【题型】解答题　【知识点】解析几何　【难度】hard
已知曲线 $C: x^2 - y^2 = 2$，第一象限内点 $P$ 在曲线 $C$ 上，$F_1(-2,0)$，$F_2(2,0)$，连接 $PF_2$ 并延长与曲线 $C$ 交于点 $Q$，$\overrightarrow{PF_2} = \lambda \overrightarrow{F_2Q} (\lambda > 0)$。以 $P$ 为圆心，$|PF_2|$ 为半径的圆与线段 $PF_1$ 交于点 $N$，记 $\triangle PF_2N$、$\triangle PF_1Q$ 的面积分别为 $S_1$，$S_2$。

(1) 若 $\lambda = 1$，求点 $P$ 的坐标；

(2) 若点 $P$ 的坐标为 $(x_0, y_0)$，求证 $x_0 = \frac{|PF_1| + |PF_2|}{|PF_1| - |PF_2|}$；

(3) 求 $\frac{S_2 + \lambda S_1}{S_1}$ 的最小值。
【解答】
【详解】（1）设$l:x=my+2$，$P(x_1,y_1)$，$Q(x_2,y_2)$，

与$x^2-y^2=2$联立可得$(m^2-1)y^2+4my+2=0$，$m\neq\pm1$，

\[
\Delta =16m^2-8(m^2-1)=8m^2+8>0, \quad y_1+y_2=-\dfrac{4m}{m^2-1}, \quad y_1y_2=\dfrac{2}{m^2-1},
\]

因为$\overrightarrow{PF_2}=\overrightarrow{F_2Q}$，所以$y_1=-y_2$，

由$y_1+y_2=-\dfrac{4m}{m^2-1}$可得$m=0$，故$y_1y_2=\dfrac{2}{0-1}=-2$

因为$P$在第一象限，所以$y_1>0$，解得$y_1=\sqrt{2}$，

由$l:x=2$得$P(2,\sqrt{2})$；

\vspace{1em}

（2）由题意得$x_0^2-y_0^2=2$，$x_0>\sqrt{2}$，故$y_0^2=x_0^2-2$，

\[
|PF_1|=\sqrt{(x_0+2)^2+y_0^2}=\sqrt{(x_0+2)^2+x_0^2-2}=\sqrt{2}x_0+\sqrt{2},
\]
\[
|PF_2|=\sqrt{(x_0-2)^2+y_0^2}=\sqrt{(x_0-2)^2+x_0^2-2}=\sqrt{2}x_0-\sqrt{2},
\]

则$\dfrac{|PF_1|}{|PF_2|}=\dfrac{x_0+1}{x_0-1}$，即$x_0=\dfrac{|PF_1|+|PF_2|}{|PF_1|-|PF_2|}$；

\vspace{1em}

（3）由（1）得$y_1+y_2=-\dfrac{4m}{m^2-1}$，$y_1y_2=\dfrac{2}{m^2-1}<0$，故$-1<m<1$，

因为$\overrightarrow{PF_2}=\lambda\overrightarrow{F_2Q}(\lambda>0)$，所以$y_1=-\lambda y_2$，

当$\lambda=1$时，$m=0$，$P(2,\sqrt{2})$，$F_2(2,0)$，故$|PF_2|=\sqrt{2}$，$|PF_1|=2a+|PF_2|=3\sqrt{2}$，

$|F_1F_2|=4$，故$|PF_2|^2+|F_1F_2|^2=|PF_1|^2$，所以$PF_2\perp F_1F_2$，$\sin\angle F_1PF_2=\dfrac{|F_1F_2|}{|PF_1|}=\dfrac{4}{3\sqrt{2}}=\dfrac{2\sqrt{2}}{3}$，

\[
S_1=\dfrac{1}{2}|PF_2|\cdot|PN|\sin\angle F_1PF_2=\dfrac{1}{2}\times\sqrt{2}\times\sqrt{2}\times\dfrac{2\sqrt{2}}{3}=\dfrac{2\sqrt{2}}{3},
\]

由对称性可知$S_2=2S_{\triangle PF_1F_2}=2\times\dfrac{1}{2}S_1=2\times\dfrac{1}{2}|PF_2|\cdot|F_1F_2|=4\sqrt{2}$，

\[
\dfrac{S_2+\lambda S_1}{S_1}=\dfrac{S_2+S_1}{S_1}=\dfrac{4\sqrt{2}+\dfrac{2\sqrt{2}}{3}}{\dfrac{2\sqrt{2}}{3}}=7,
\]

当$\lambda\neq1$时，$-\lambda y_2+y_2=-\dfrac{4m}{m^2-1}$，$-\lambda y_2^2=\dfrac{2}{m^2-1}$，

由$-\lambda y_2+y_2=-\dfrac{4m}{m^2-1}$得$y_2=\dfrac{4m}{(\lambda-1)(m^2-1)}$，

将其代入$-\lambda y_2^2=\dfrac{2}{m^2-1}$中得$-\lambda\dfrac{16m^2}{(\lambda-1)^2(m^2-1)^2}=\dfrac{2}{m^2-1}$，

显然，当$0<\lambda<1$时，$m<0$，当$\lambda>1$时，$m>0$，

解得$m=-\dfrac{1-\lambda}{\sqrt{1+6\lambda+\lambda^2}}$，$y_2=-\dfrac{\sqrt{1+6\lambda+\lambda^2}}{2\lambda}$，$y_1=\dfrac{\sqrt{1+6\lambda+\lambda^2}}{2}$，

因为
\[
\dfrac{S_2}{S_1}=\dfrac{\dfrac{1}{2}|PF_1|\cdot|PQ|\sin\angle F_1PQ}{\dfrac{1}{2}|PN|\cdot|PF_2|\sin\angle F_1PQ}=\dfrac{|PF_1|\cdot|PQ|}{|PF_2|^2},
\]

其中$my_1=-\dfrac{1-\lambda}{\sqrt{1+6\lambda+\lambda^2}}\cdot\dfrac{\sqrt{1+6\lambda+\lambda^2}}{2}=\dfrac{\lambda-1}{2}$，

由（2）知$\dfrac{|PF_1|}{|PF_2|}=\dfrac{x_1+1}{x_1-1}=\dfrac{my_1+3}{my_1+1}=\dfrac{\lambda+5}{\lambda+1}$，

又$\overrightarrow{PF_2}=\lambda\overrightarrow{F_2Q}(\lambda>0)$，故$\dfrac{|PQ|}{|PF_2|}=\dfrac{|PF_2|+|F_2Q|}{|PF_2|}=\dfrac{\lambda+1}{\lambda}$，

故
\[
\dfrac{S_2}{S_1}=\dfrac{|PF_1|\cdot|PQ|}{|PF_2|^2}=\dfrac{\lambda+5}{\lambda+1}\cdot\dfrac{\lambda+1}{\lambda}=\dfrac{\lambda+5}{\lambda},
\]

所以
\[
\dfrac{S_2+\lambda S_1}{S_1}=\dfrac{\lambda+5}{\lambda}+\lambda=1+\dfrac{5}{\lambda}+\lambda\geq1+2\sqrt{\dfrac{5}{\lambda}\cdot\lambda}=1+2\sqrt{5},
\]

当且仅当$\dfrac{5}{\lambda}=\lambda$，即$\lambda=\sqrt{5}$时等号成立，此时$m=\dfrac{\sqrt{5}-1}{\sqrt{6+6\sqrt{5}}}$，

由于$1+2\sqrt{5}<7$，

故
\[
\left(\dfrac{S_2+\lambda S_1}{S_1}\right)_{\min}=1+2\sqrt{5}.
\]

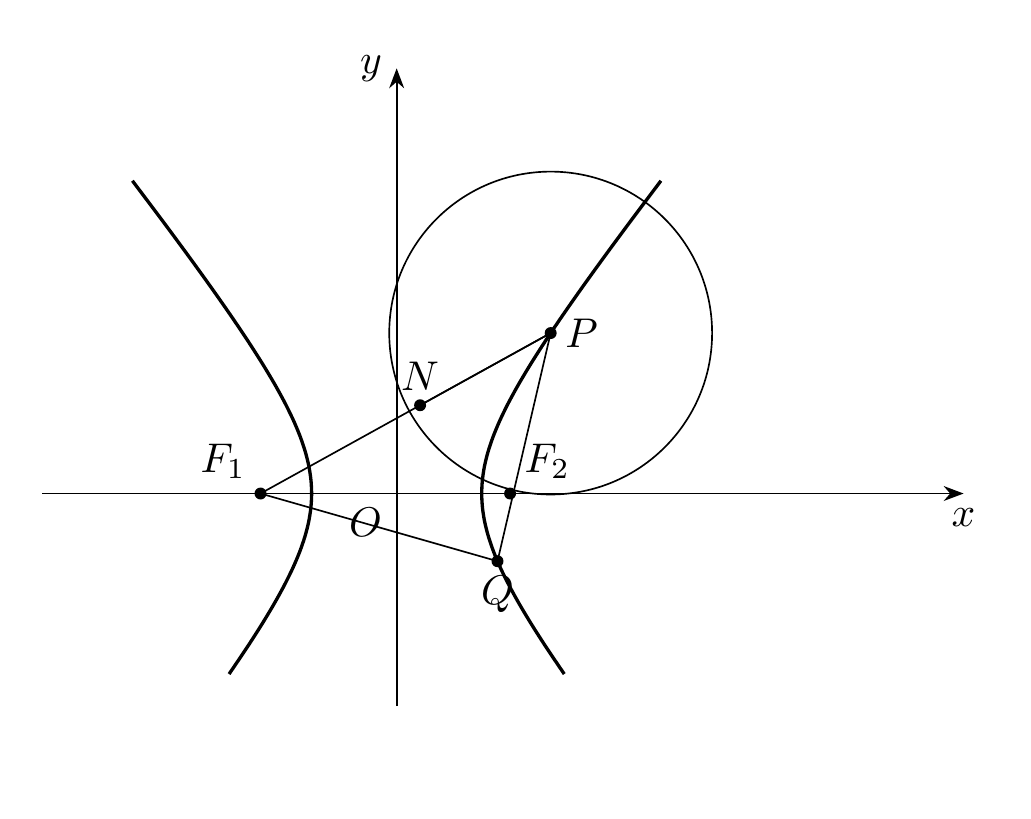